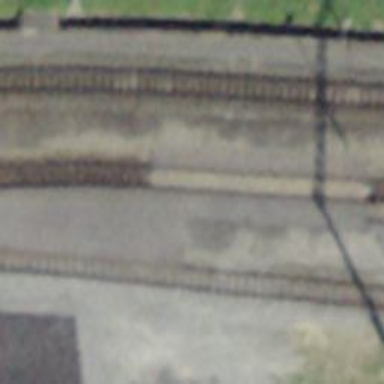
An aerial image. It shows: Crossing for the railway.